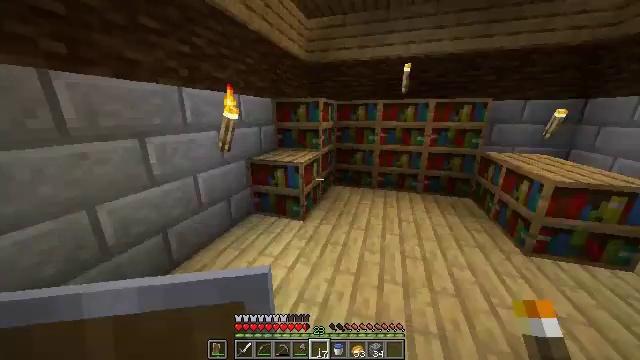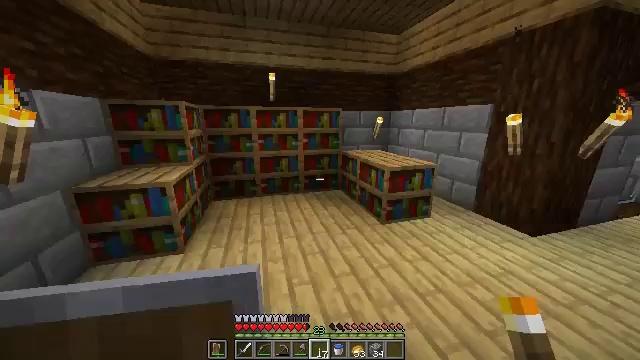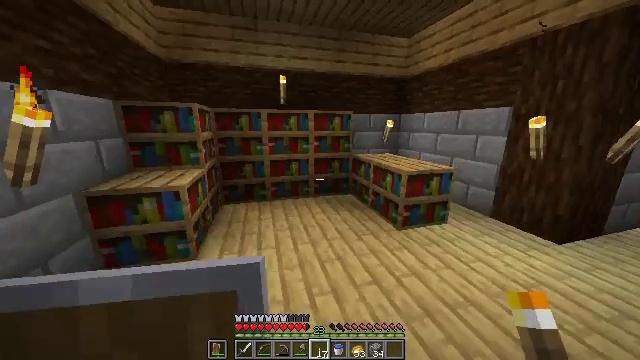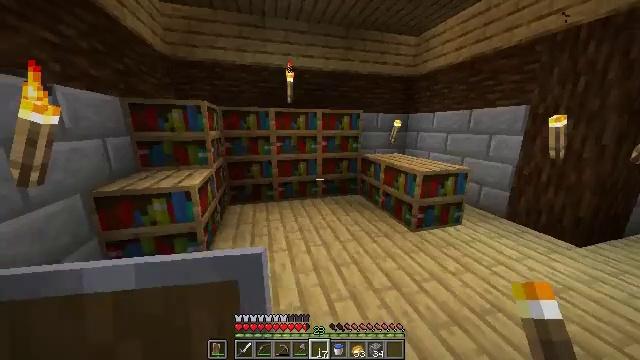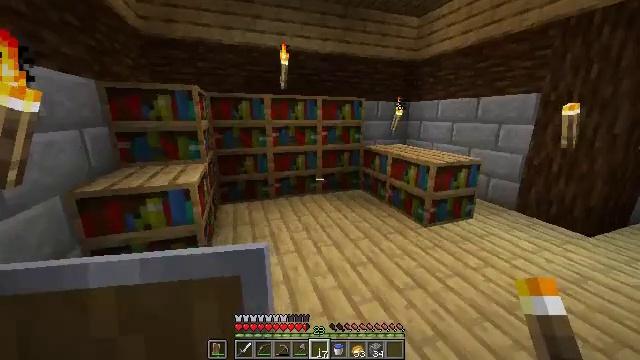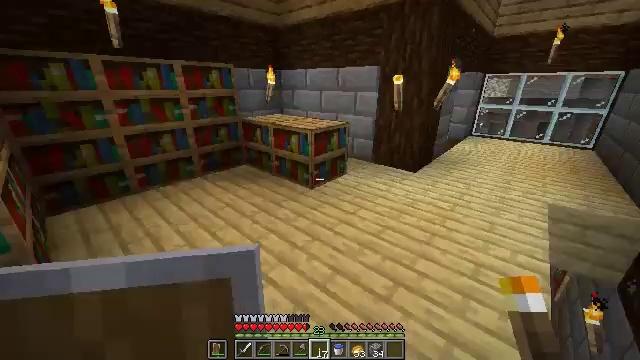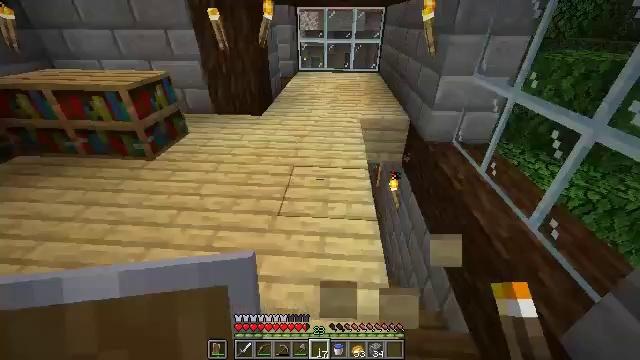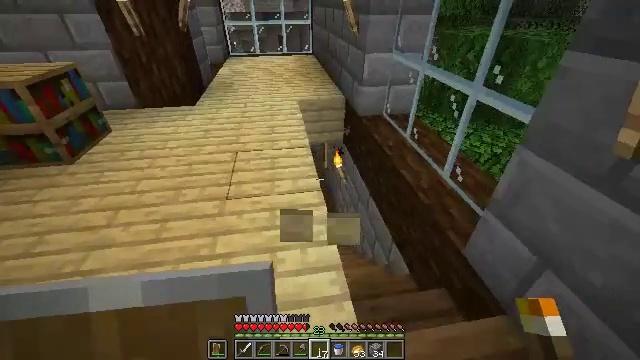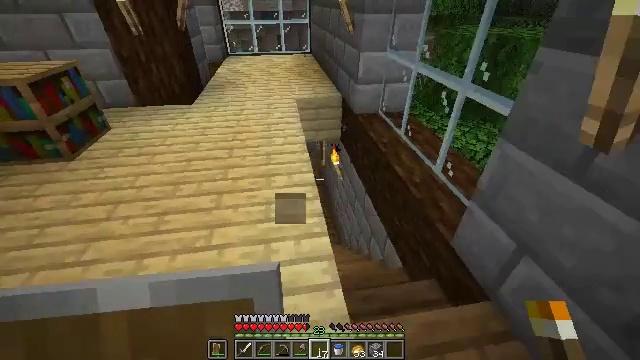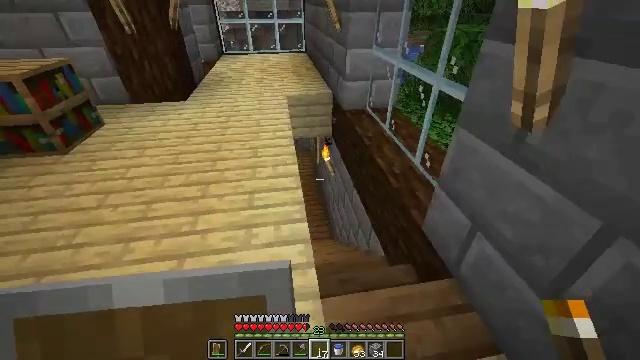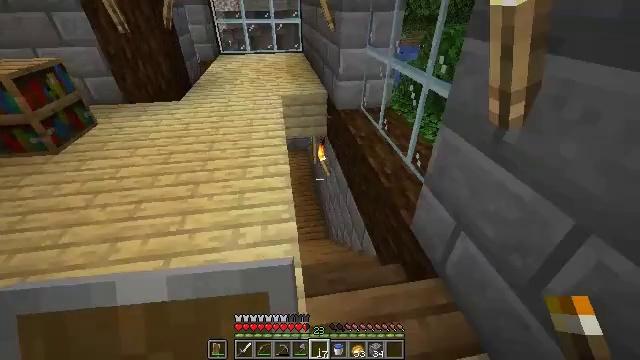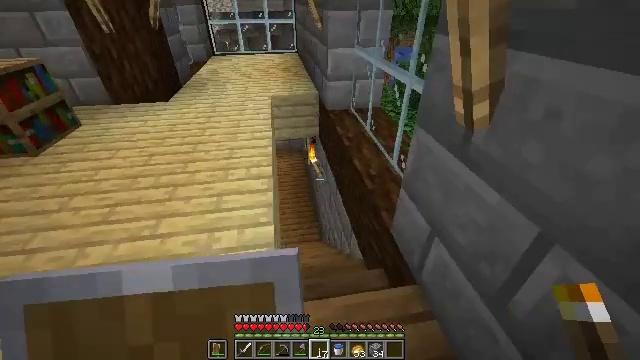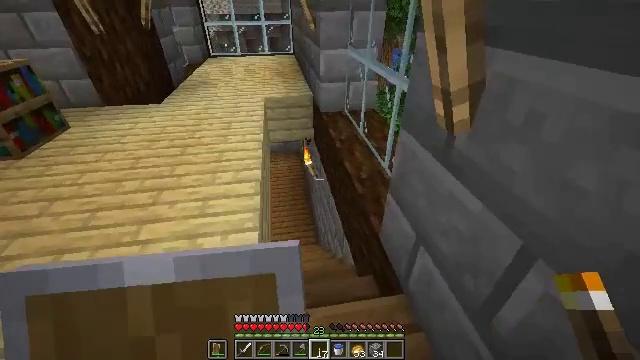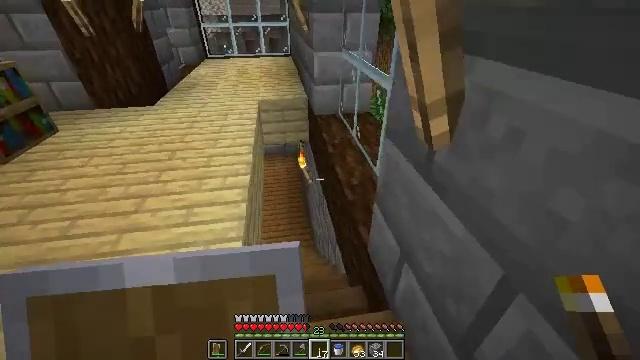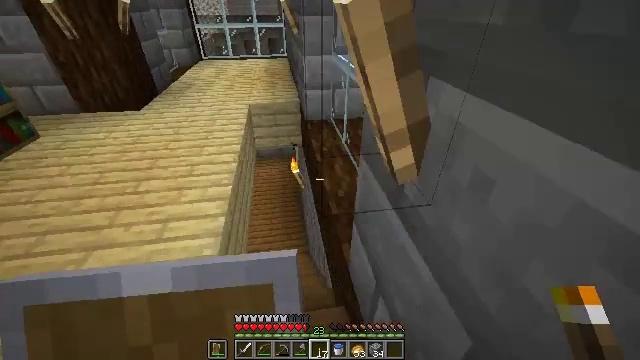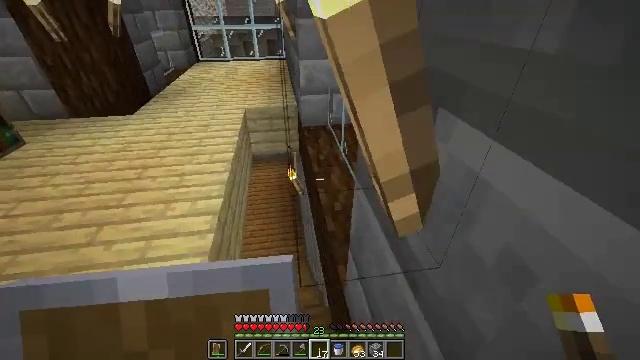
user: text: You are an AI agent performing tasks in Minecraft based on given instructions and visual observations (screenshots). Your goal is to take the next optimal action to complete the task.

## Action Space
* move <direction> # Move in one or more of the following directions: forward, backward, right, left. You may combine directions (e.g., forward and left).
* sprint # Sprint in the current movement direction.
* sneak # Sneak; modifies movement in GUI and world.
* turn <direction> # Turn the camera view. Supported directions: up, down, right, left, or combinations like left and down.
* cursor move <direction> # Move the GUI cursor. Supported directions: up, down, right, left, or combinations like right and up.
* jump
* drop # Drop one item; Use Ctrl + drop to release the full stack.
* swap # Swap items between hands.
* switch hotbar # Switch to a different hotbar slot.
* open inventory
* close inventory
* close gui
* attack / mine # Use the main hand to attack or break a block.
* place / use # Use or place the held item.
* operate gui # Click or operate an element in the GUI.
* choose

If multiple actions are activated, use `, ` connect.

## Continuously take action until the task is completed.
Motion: motion action
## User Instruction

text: Take spruce planks to craft a spruce pressure plate.
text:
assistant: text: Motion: move forward and move left, turn right and up
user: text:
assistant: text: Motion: move forward and move left
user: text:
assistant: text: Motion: move left
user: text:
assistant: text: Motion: move back and move left, turn right and down
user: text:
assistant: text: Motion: move back, turn right and down
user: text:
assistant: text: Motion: move back, turn right and down
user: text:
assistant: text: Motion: move back and move right, turn right and down
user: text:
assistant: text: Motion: move back and move right
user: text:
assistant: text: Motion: move right
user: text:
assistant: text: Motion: move forward and move right
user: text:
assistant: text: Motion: move forward and move right
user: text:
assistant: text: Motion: move forward and move right
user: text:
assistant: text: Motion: move forward and move right
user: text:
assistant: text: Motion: move forward and move right
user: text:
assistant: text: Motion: move forward
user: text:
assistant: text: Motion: move forward
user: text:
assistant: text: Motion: move forward
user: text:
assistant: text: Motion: move forward, turn left
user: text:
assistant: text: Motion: move forward, turn left and up
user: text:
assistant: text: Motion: move forward, turn left
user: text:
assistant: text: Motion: move forward, turn left
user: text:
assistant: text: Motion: move forward
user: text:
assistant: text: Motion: move forward
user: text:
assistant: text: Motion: move forward
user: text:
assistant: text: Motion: move forward
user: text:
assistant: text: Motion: move forward
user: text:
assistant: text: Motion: move forward
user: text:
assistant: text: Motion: move forward
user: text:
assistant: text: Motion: move forward
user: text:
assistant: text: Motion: move forward, turn left